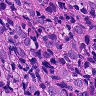
Metastatic tissue present: yes